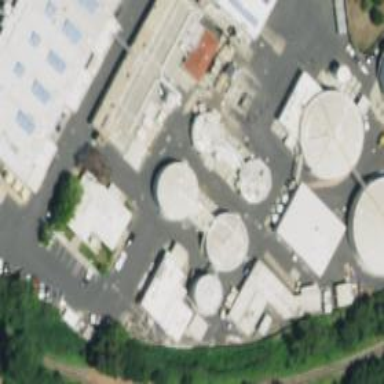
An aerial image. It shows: Wastewater plant.